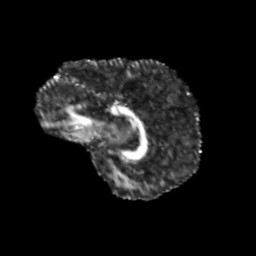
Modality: FA
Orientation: sagittal
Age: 9
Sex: male
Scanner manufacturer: siemens
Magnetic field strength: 3 T
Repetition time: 3.8 s
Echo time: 0.07 s